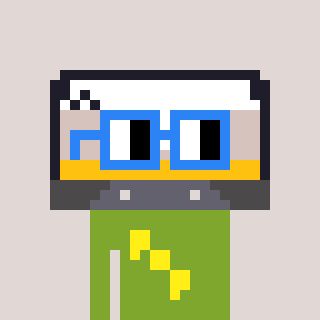
a pixel art character with square blue glasses, a cassette tape-shaped head and a slimegreen-colored body on a warm background